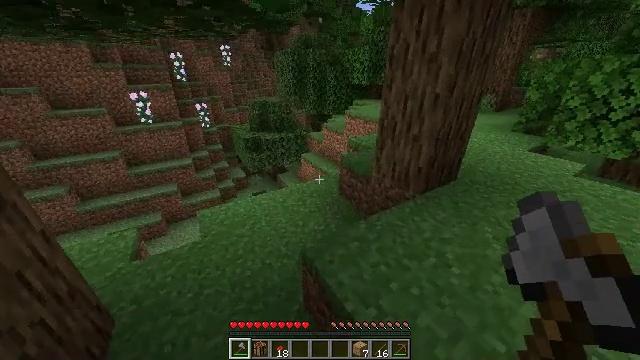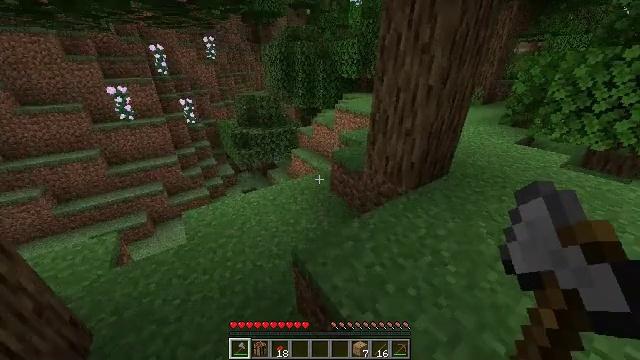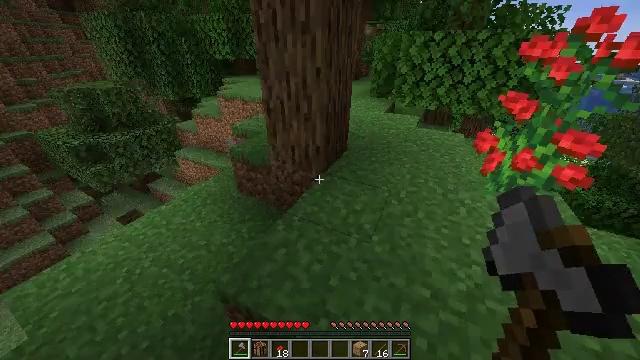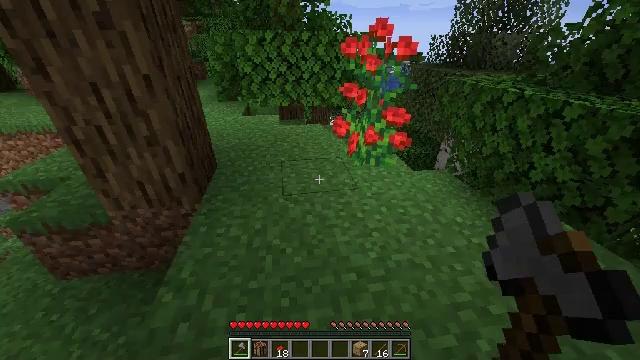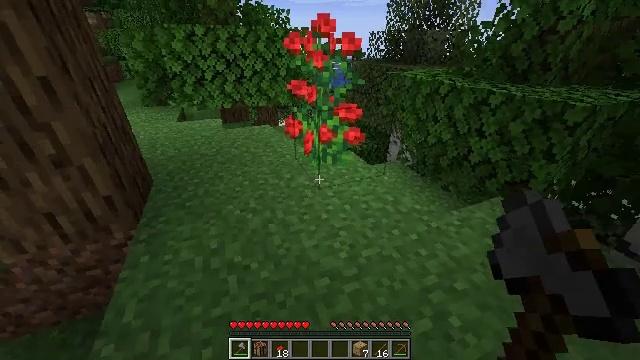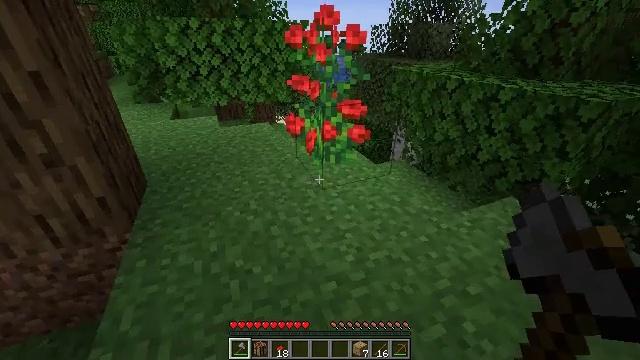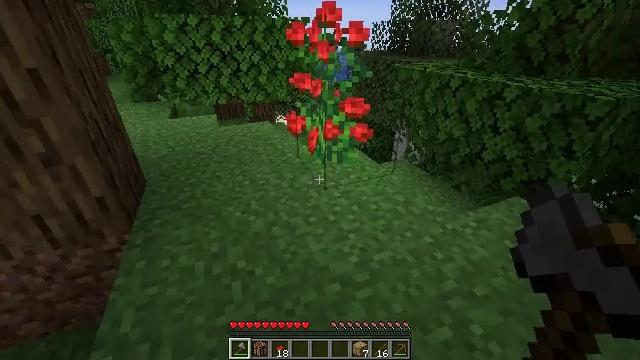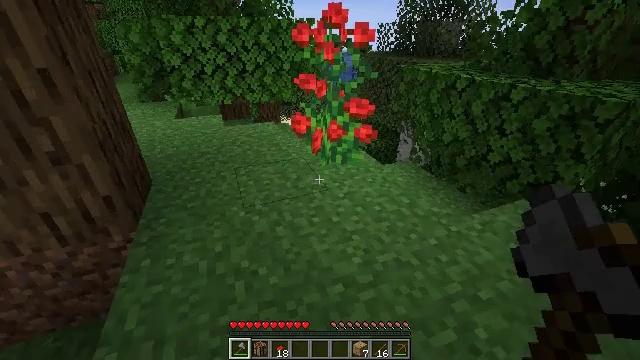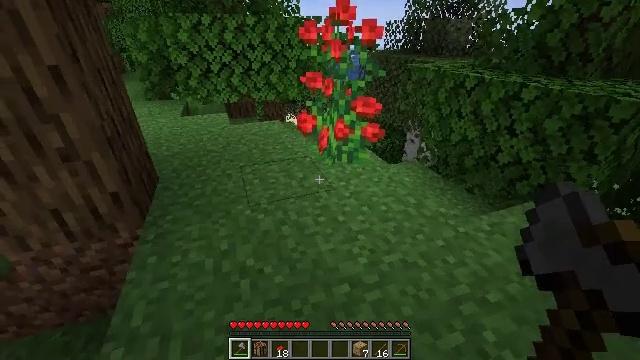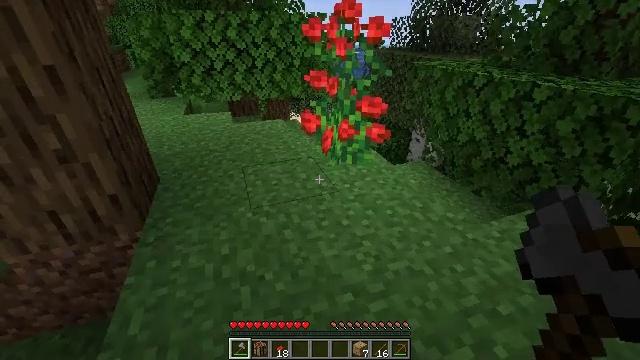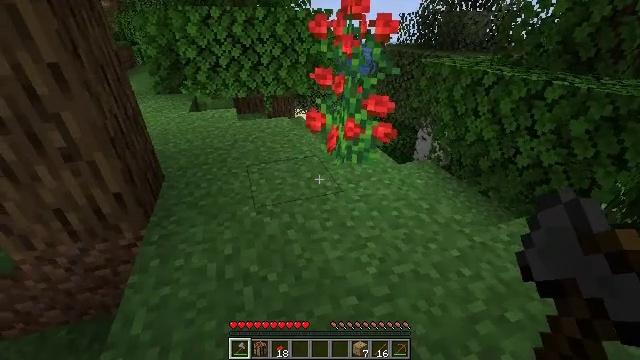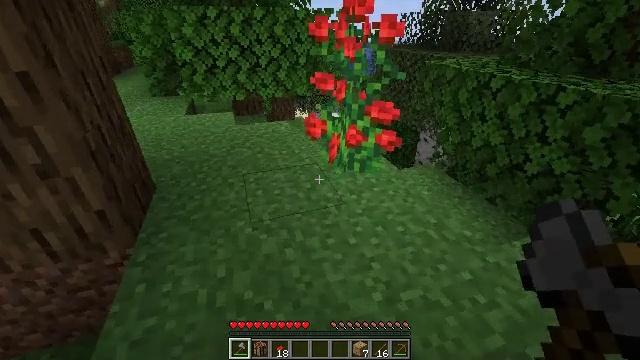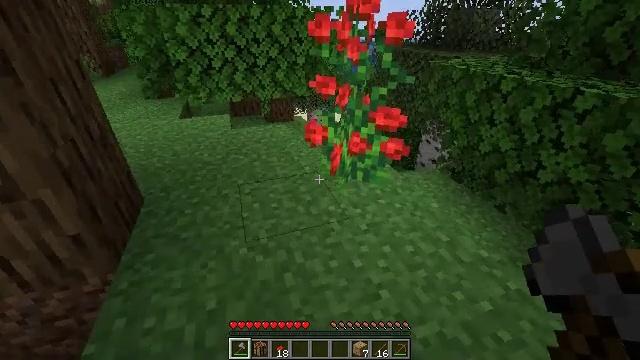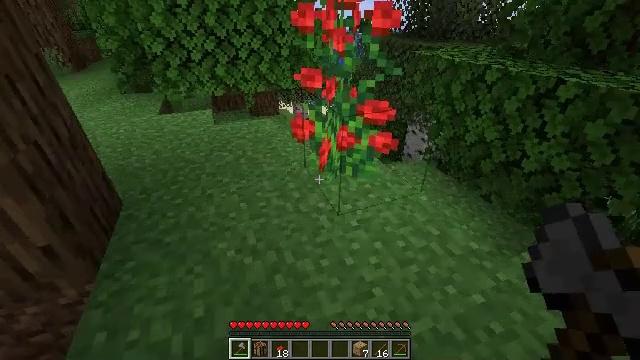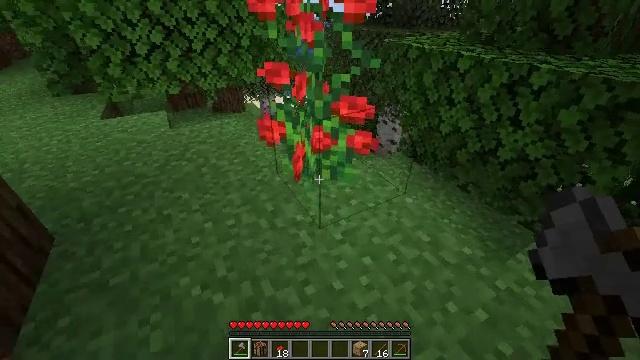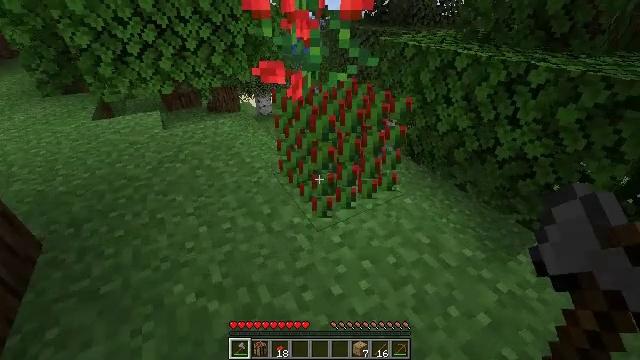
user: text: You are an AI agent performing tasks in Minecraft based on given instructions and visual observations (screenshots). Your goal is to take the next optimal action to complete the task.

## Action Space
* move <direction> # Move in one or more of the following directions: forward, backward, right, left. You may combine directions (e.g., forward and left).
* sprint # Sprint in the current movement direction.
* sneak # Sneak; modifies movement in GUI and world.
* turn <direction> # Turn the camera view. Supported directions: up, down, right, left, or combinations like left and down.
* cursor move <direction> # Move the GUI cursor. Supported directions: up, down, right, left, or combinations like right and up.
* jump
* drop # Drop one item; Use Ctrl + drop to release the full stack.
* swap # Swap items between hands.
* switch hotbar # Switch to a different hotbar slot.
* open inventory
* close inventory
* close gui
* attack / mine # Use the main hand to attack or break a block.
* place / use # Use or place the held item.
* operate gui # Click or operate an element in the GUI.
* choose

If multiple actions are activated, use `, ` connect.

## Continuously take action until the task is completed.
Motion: motion action
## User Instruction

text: Mine the rose bush in the garden.
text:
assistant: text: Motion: move forward, turn right and down
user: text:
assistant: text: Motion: turn right and down
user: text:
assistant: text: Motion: turn right and up
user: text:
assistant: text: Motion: turn right
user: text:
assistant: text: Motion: no_op
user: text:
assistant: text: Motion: no_op
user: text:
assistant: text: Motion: turn left
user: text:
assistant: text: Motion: turn left
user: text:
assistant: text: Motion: move forward
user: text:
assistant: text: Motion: move forward, turn left
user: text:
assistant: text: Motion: move forward
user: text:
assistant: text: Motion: move forward
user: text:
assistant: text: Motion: move forward, turn right and down
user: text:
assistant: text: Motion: move forward, turn right and down
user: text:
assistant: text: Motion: move forward, attack / mine
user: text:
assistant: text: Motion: move forward, attack / mine
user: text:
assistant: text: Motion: move forward, attack / mine
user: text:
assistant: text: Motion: move forward
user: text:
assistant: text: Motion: move forward
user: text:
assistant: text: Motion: no_op